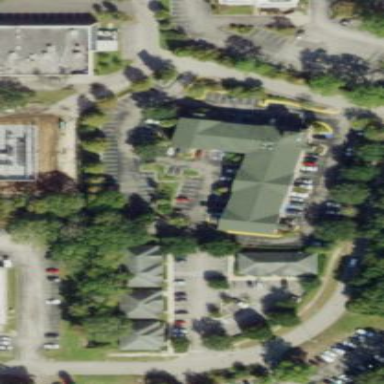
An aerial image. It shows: Hotel building.